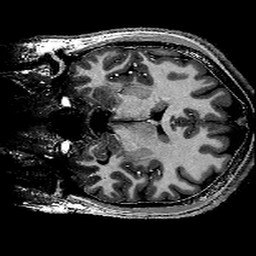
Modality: T1w
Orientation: coronal
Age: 28
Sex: male
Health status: healthy
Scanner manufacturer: siemens
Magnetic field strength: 9.4 T
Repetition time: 6 s
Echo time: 0.003 s